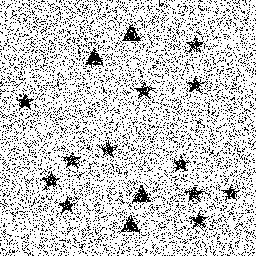
Squares: 0
Triangles: 4
Stars: 12
Total shapes: 16